Field crop: maize
Growth stage: 2
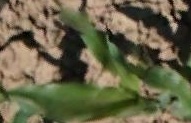
Species: maize